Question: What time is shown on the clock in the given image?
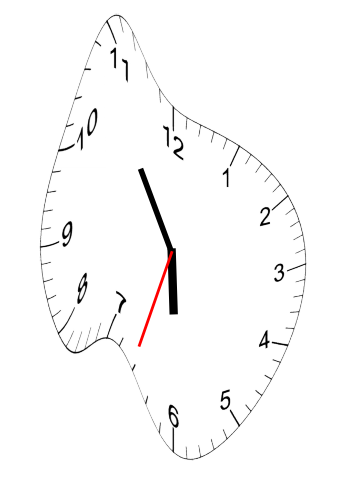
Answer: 05:54:33